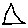
Label: triangle